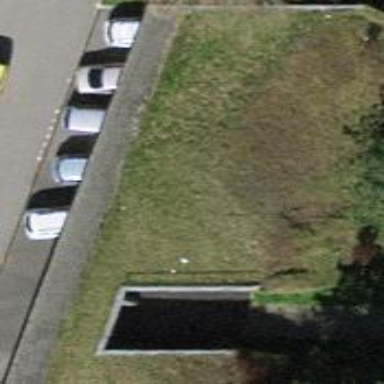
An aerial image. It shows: Garage.